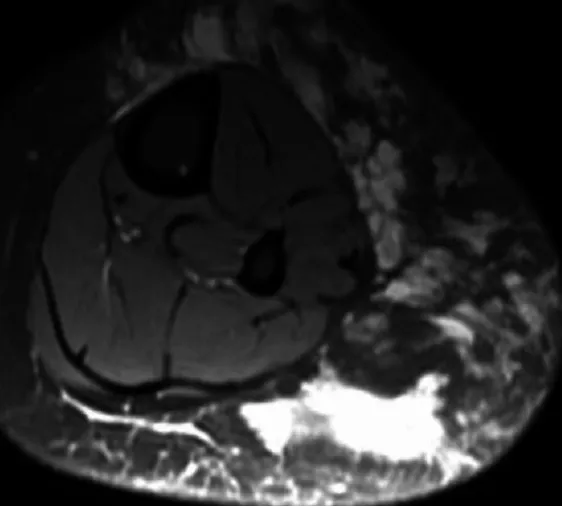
Fat-saturated view showing a multiloculated high-signal intensity lesion in the intermuscular plane between the soleus and lateral head of the gastrocnemius muscles. Multiple thin internal septations are seen predominantly in the superior aspect.
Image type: radiology (mri)